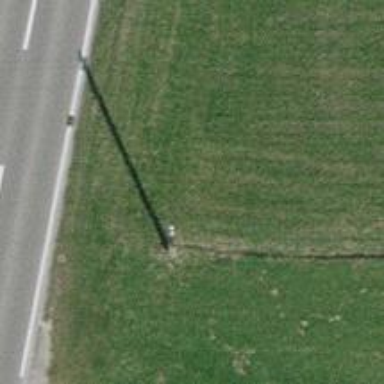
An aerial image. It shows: Minor power line.